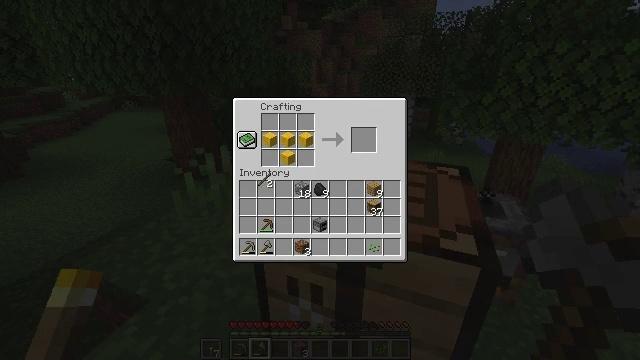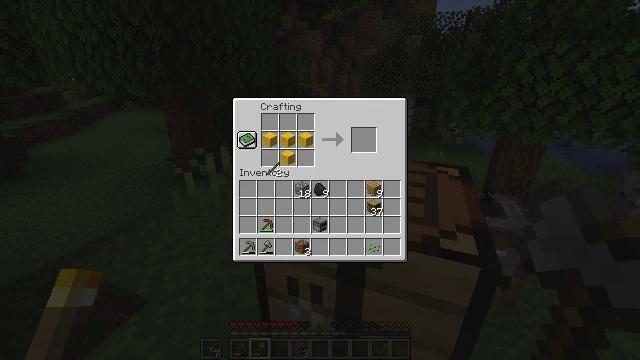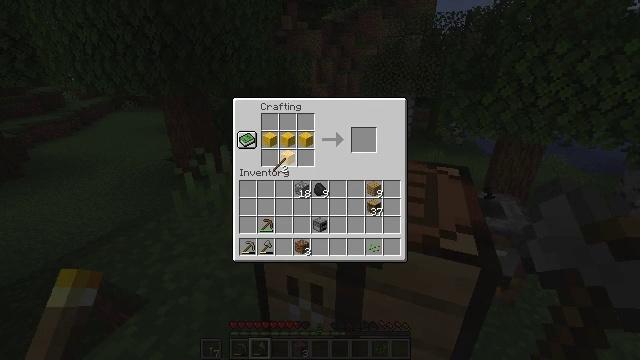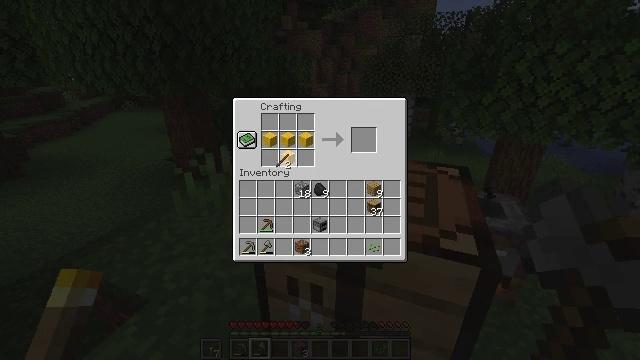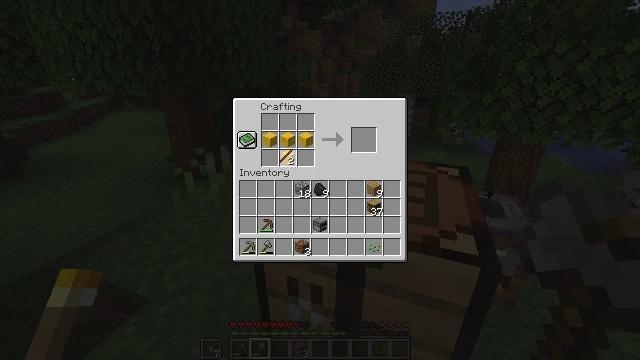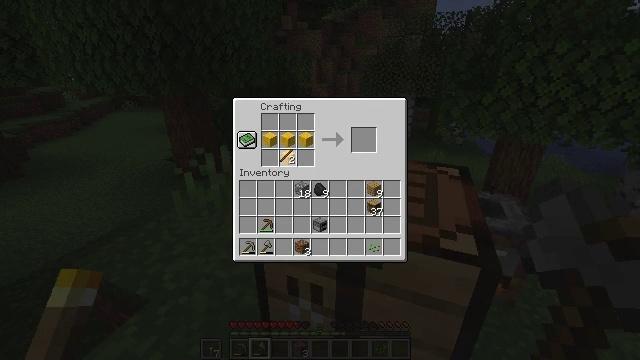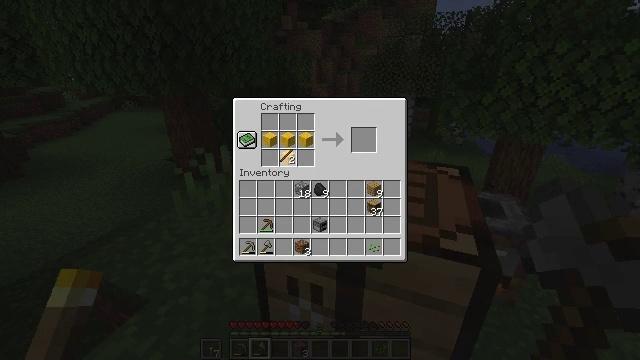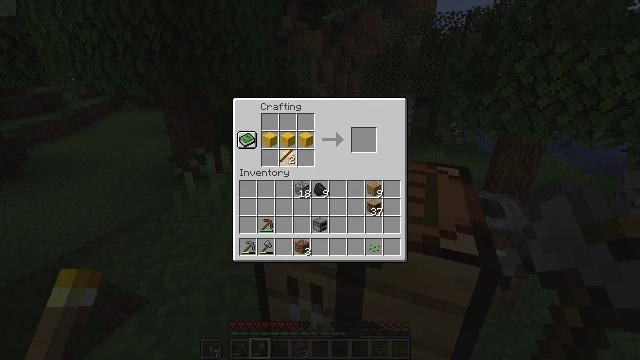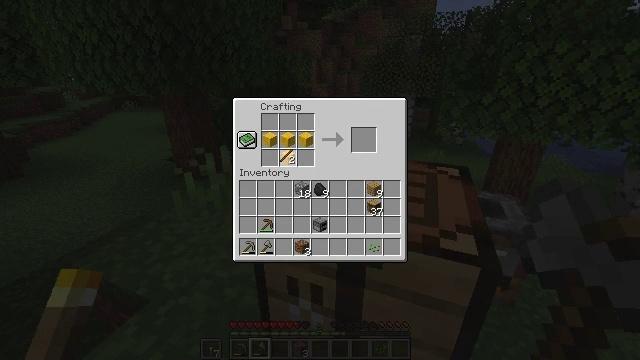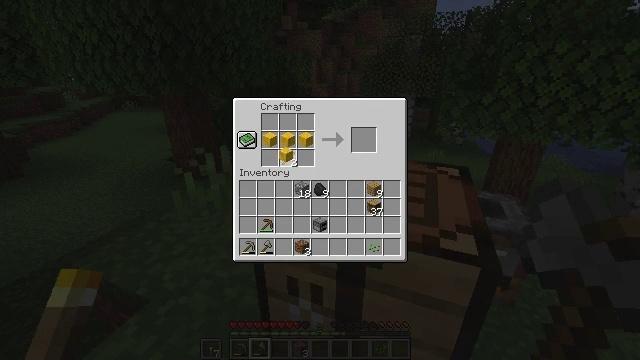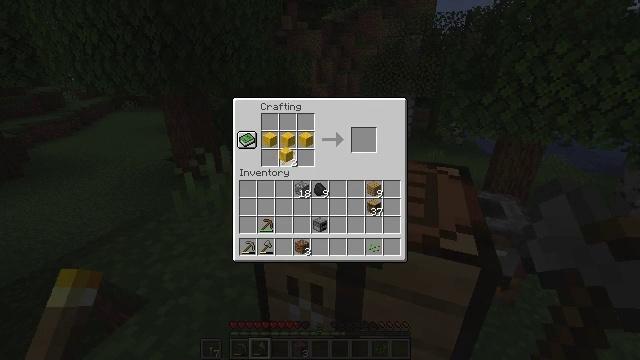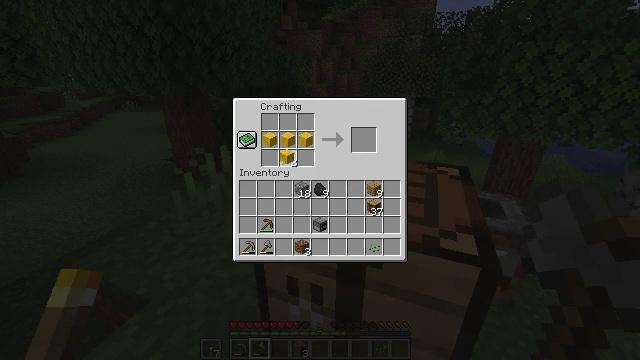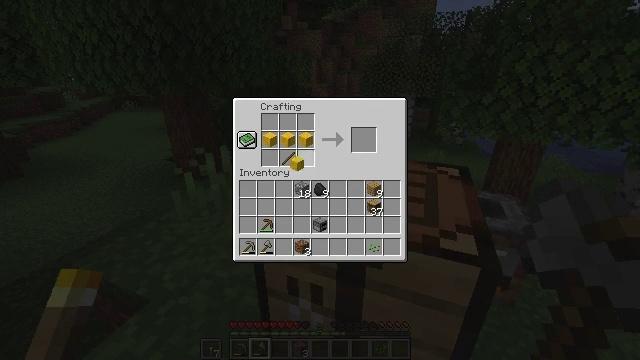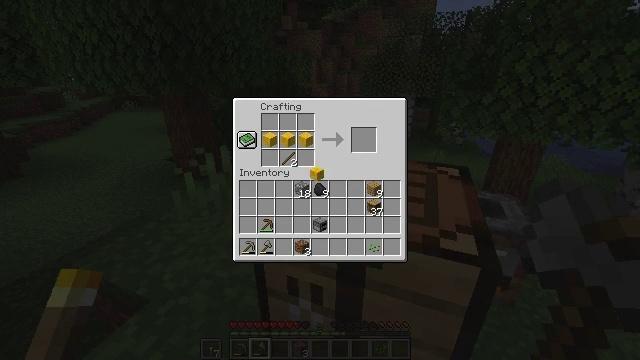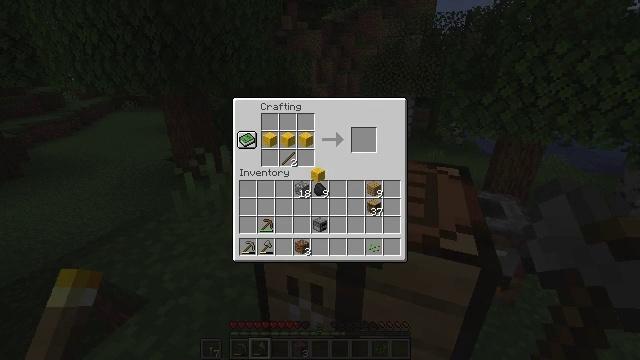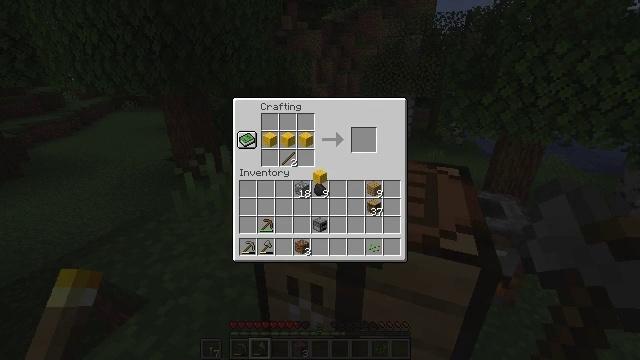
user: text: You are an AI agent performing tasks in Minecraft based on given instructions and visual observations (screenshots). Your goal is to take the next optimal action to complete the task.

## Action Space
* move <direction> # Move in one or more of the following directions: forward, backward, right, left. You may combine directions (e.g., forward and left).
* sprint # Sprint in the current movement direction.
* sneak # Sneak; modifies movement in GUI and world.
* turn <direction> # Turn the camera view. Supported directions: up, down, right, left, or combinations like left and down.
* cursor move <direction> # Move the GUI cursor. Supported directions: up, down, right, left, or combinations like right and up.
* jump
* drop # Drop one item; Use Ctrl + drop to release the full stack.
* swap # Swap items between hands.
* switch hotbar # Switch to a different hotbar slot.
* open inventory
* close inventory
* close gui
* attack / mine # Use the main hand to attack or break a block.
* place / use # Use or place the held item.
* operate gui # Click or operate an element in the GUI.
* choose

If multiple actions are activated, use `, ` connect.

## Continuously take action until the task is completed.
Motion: motion action
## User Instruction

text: Open the crafting table and make a yellow bed.
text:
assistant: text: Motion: cursor move right and up
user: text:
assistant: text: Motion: no_op
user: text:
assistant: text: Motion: no_op
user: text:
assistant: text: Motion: no_op
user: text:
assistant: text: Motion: no_op
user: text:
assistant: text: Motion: operate gui
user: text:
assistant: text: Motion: operate gui
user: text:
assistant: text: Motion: operate gui
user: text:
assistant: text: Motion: no_op
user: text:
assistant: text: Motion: no_op
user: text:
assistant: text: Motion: no_op
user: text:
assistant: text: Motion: cursor move right and down
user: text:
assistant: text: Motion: cursor move right and down
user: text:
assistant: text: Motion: no_op
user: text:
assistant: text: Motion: no_op
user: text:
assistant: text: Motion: cursor move right and down
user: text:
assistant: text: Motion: cursor move right and down
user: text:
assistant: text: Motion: no_op
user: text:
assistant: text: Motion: no_op
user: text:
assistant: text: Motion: no_op
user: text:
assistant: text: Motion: no_op
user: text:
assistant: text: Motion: no_op
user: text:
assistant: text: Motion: no_op
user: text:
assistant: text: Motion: no_op
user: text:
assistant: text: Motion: no_op
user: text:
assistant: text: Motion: no_op
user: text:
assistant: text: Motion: no_op
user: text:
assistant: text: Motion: no_op
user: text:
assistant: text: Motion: cursor move left
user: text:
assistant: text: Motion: cursor move left